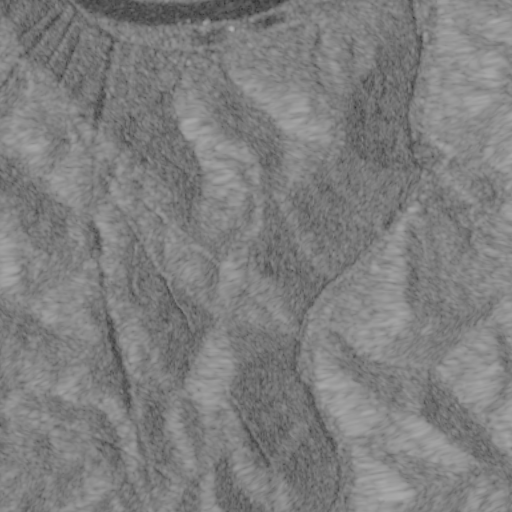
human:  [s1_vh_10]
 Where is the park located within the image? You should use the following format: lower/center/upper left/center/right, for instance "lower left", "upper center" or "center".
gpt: The park is located in the upper right of the image.
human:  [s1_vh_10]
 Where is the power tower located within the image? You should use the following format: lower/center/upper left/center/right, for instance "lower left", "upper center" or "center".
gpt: There is no power tower in the image.

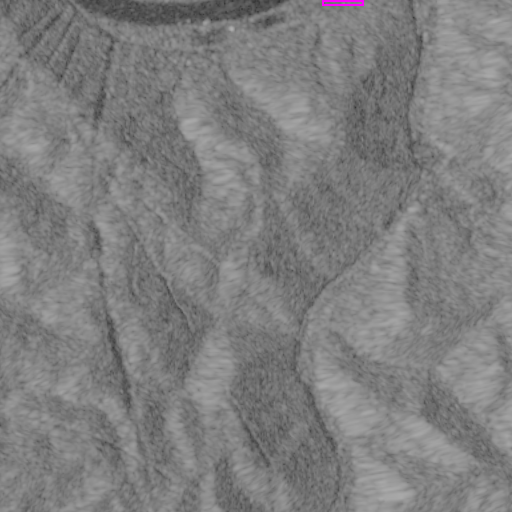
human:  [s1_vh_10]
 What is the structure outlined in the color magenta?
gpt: The structure outlined in magenta is a park.
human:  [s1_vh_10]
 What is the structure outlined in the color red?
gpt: There is no red outline.